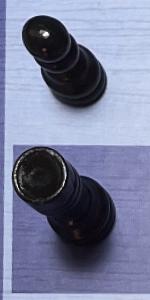
Label: Rook_Black